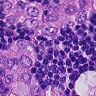
Metastatic tissue present: yes